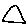
Label: triangle